Interaction volume radius: 10 \u00c5
Interaction volume height: 30 \u00c5
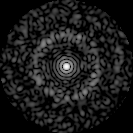
Disorder parameter: 0.8308